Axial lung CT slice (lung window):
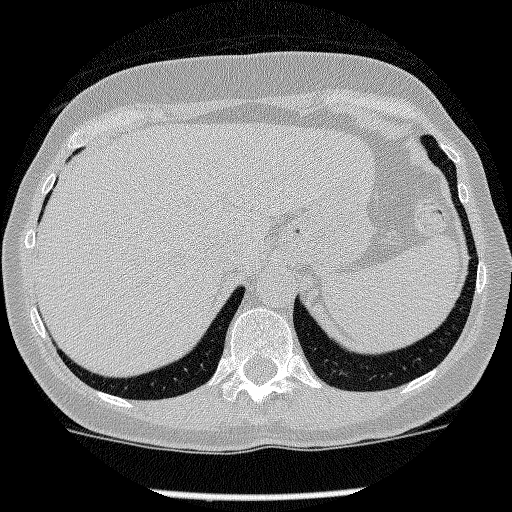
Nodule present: no